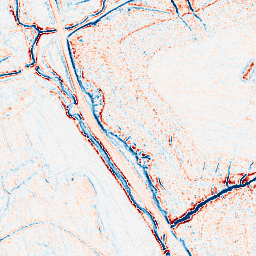
Category: multiscale
Decomposition family: dog_multiscale
Decomposition parameters: sigma_ratio: 1.4
n_scales: 3
base_sigma: 0.5
Upsampling method: sinc_hamming
Upsampling parameters: scale: 4
kernel_size: 16
Upsampling scale: 4